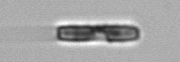
Label: pennate